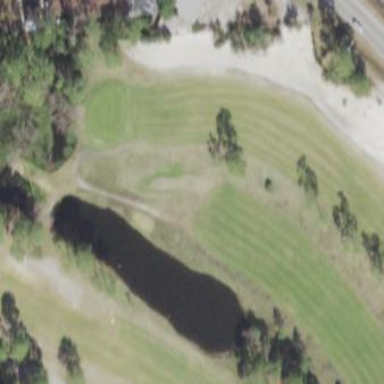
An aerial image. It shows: Golf fairway surrounded by grass.